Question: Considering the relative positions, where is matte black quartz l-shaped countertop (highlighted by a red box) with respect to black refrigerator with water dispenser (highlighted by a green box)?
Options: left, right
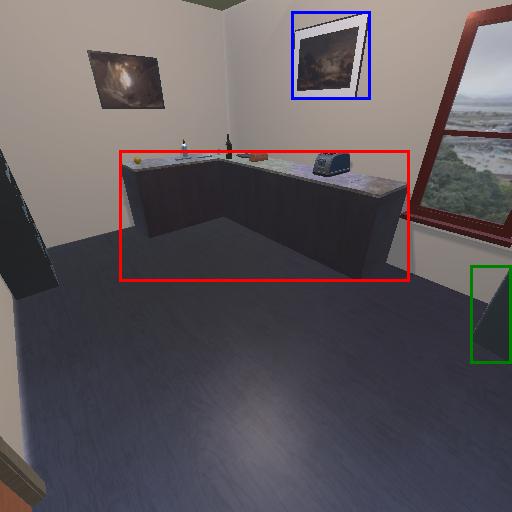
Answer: left